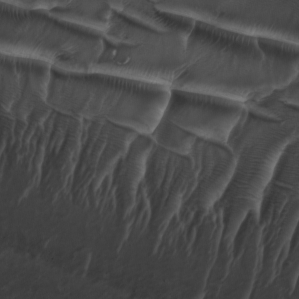
Label: non_frost